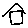
Label: house